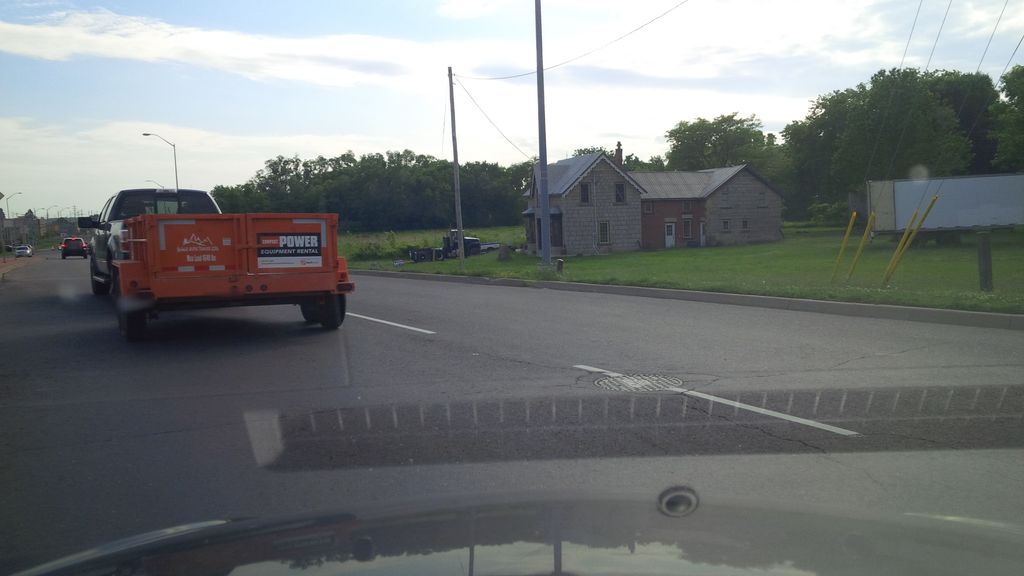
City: hamilton